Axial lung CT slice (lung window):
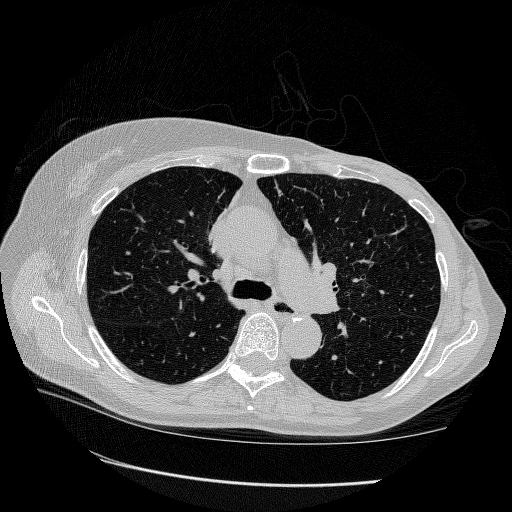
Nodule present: no